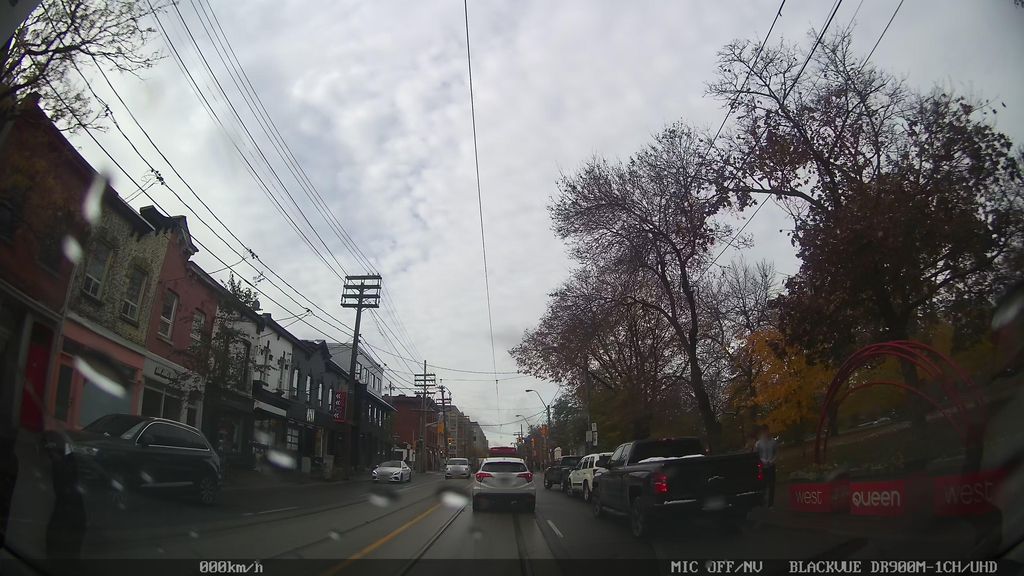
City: toronto